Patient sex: M
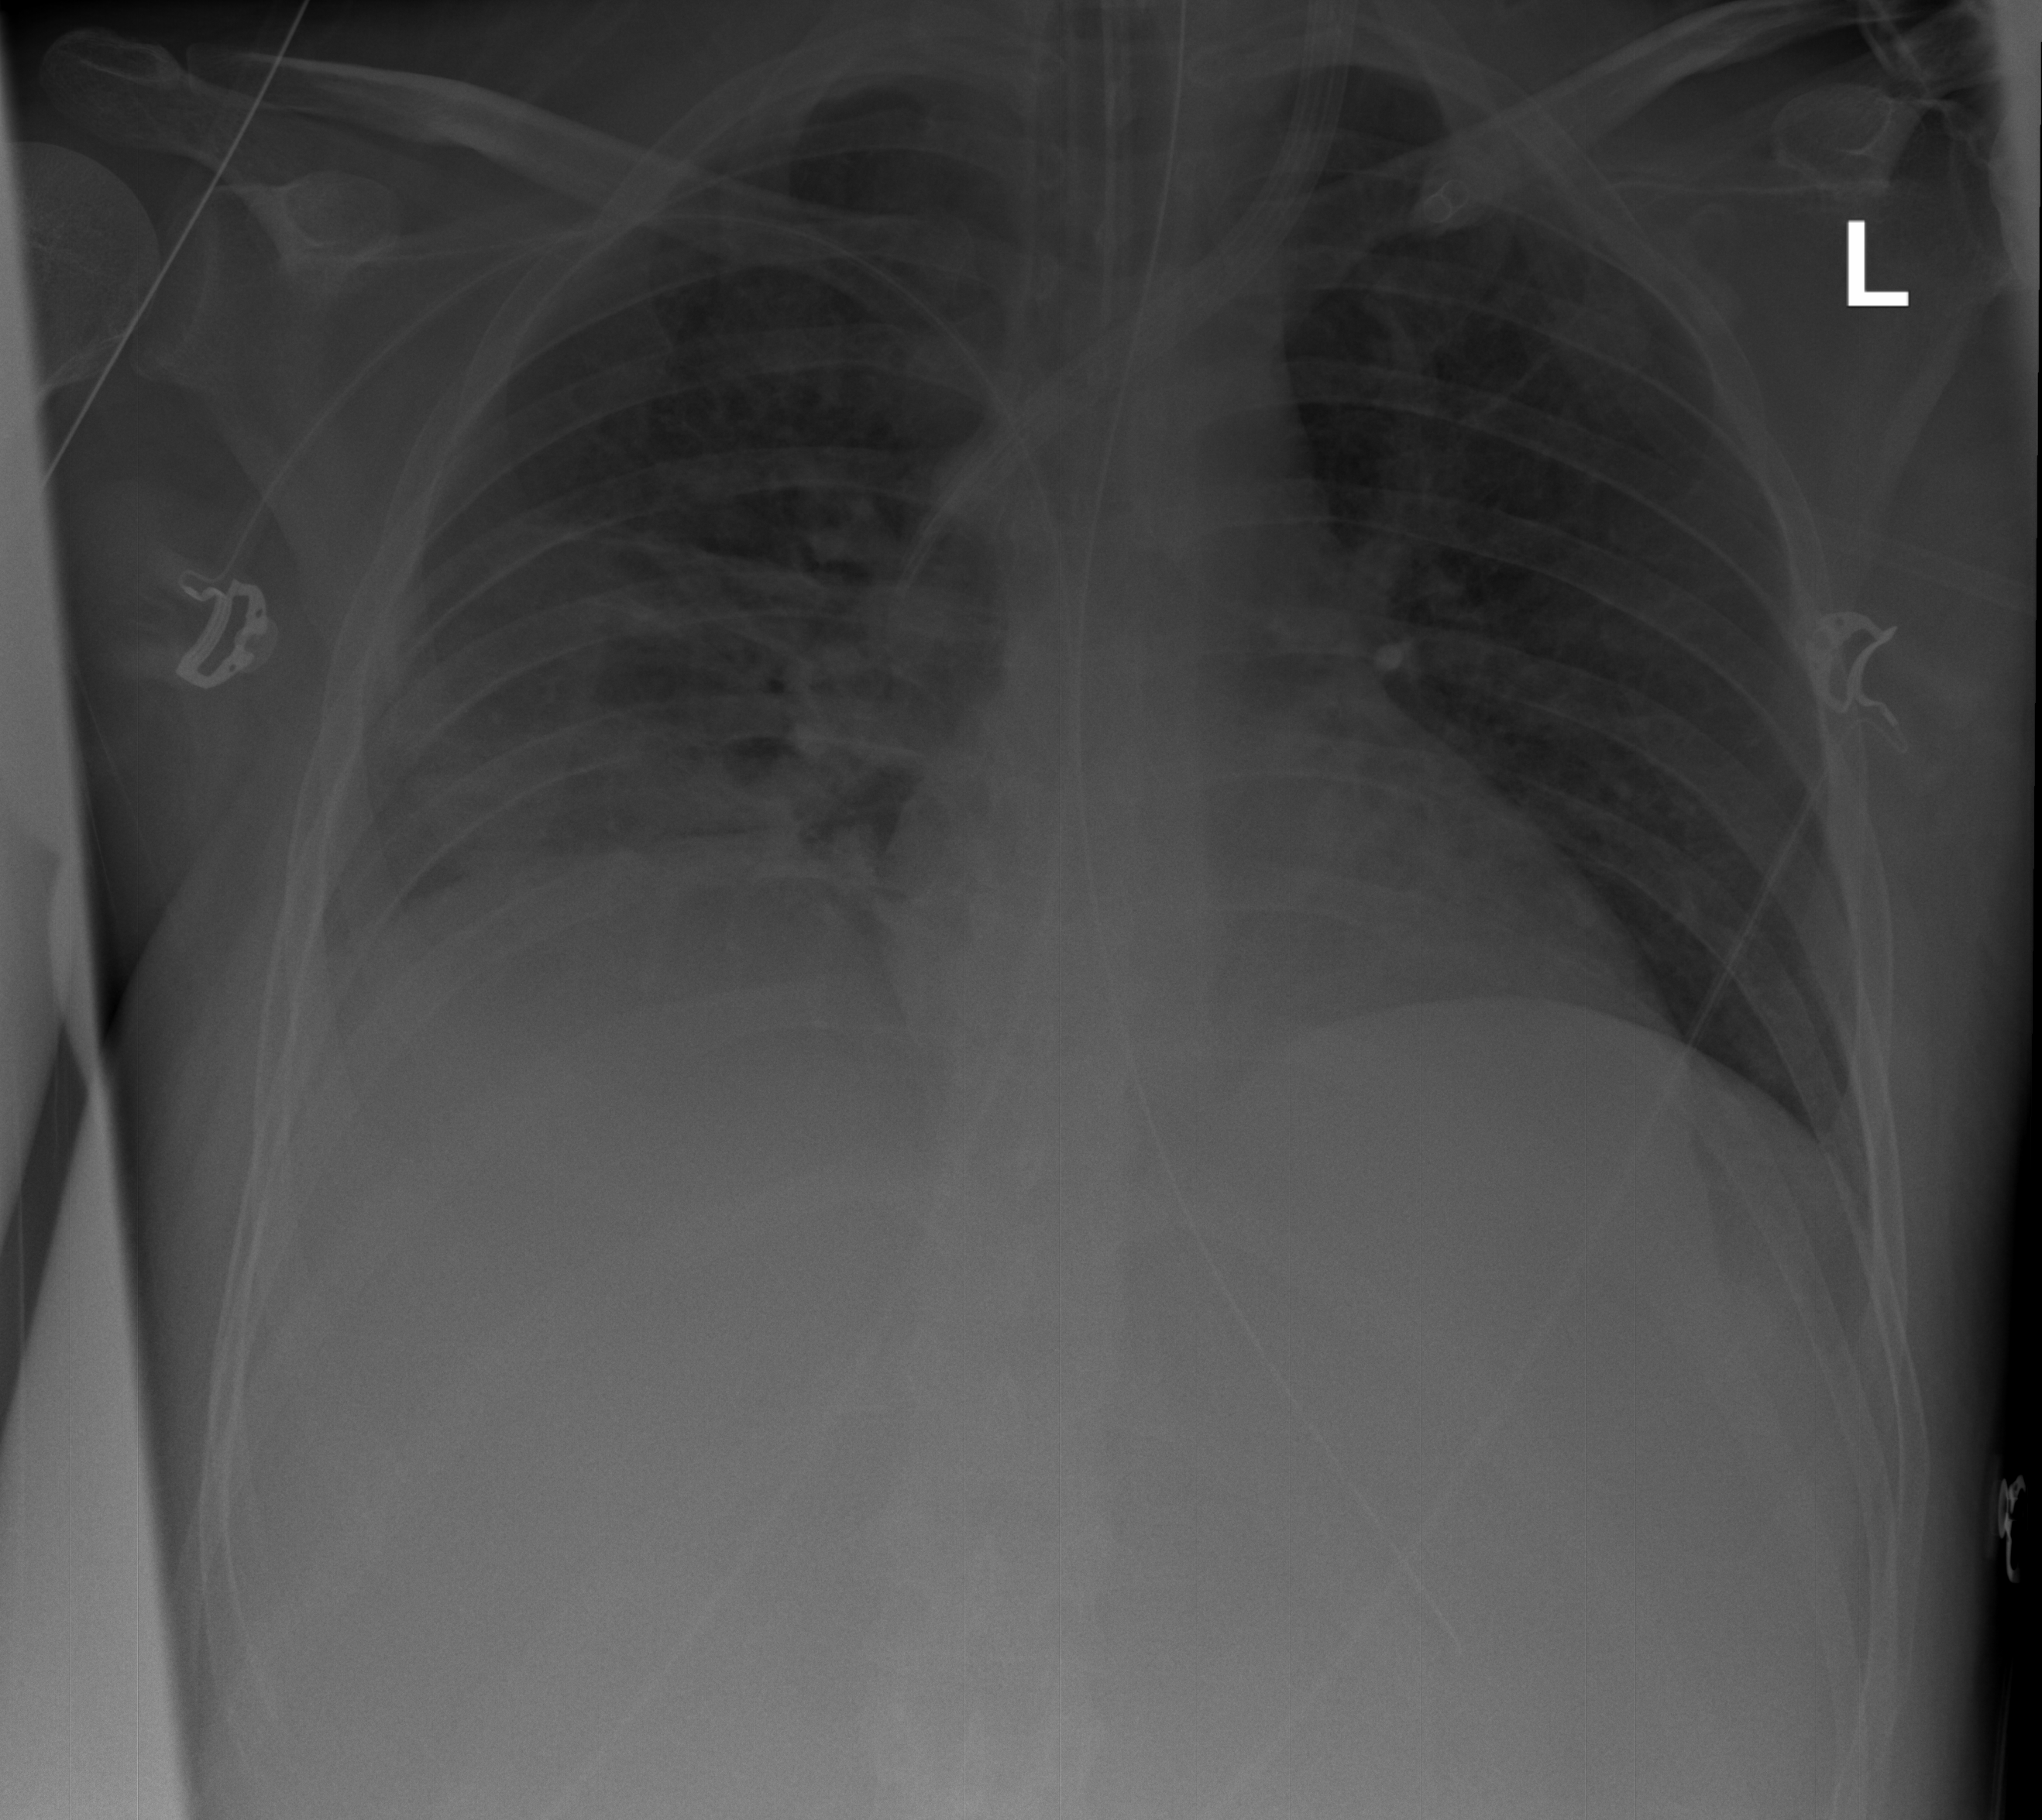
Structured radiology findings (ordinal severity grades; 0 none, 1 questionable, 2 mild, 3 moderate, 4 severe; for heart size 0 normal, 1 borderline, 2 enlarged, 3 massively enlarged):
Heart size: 0
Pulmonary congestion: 2
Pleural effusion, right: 2
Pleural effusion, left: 0
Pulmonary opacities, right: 2
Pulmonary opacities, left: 2
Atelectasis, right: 2
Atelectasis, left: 0